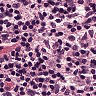
Metastatic tissue present: no